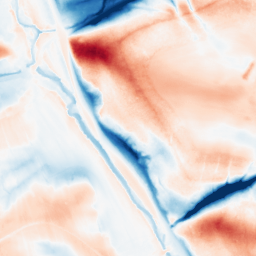
Category: classical
Decomposition family: gaussian_anisotropic
Decomposition parameters: sigma_x: 2
sigma_y: 20
Upsampling method: cubic_mitchell
Upsampling parameters: scale: 8
Upsampling scale: 8